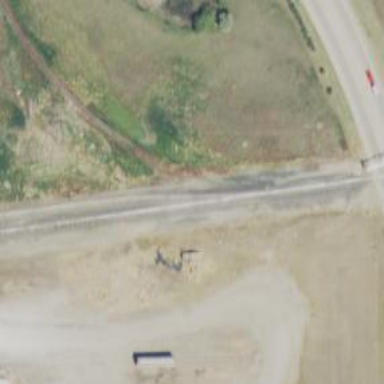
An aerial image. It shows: Abandoned railway.